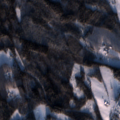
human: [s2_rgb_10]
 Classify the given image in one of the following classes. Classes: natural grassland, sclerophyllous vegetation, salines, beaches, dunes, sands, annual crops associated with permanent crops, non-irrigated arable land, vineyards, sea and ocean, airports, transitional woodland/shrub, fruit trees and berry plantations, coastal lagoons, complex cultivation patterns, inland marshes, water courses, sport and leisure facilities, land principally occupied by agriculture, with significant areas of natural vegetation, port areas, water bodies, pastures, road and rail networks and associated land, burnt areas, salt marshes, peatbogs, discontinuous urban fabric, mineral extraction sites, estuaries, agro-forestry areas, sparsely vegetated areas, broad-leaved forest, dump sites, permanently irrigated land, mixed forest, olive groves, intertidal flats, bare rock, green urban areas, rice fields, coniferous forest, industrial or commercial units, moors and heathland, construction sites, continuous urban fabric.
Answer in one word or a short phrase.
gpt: land principally occupied by agriculture, with significant areas of natural vegetation, coniferous forest, mixed forest